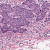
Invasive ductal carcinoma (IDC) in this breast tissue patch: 1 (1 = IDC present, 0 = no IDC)